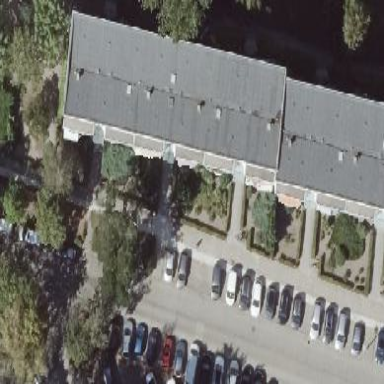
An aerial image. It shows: Flat-roofed apartment building.